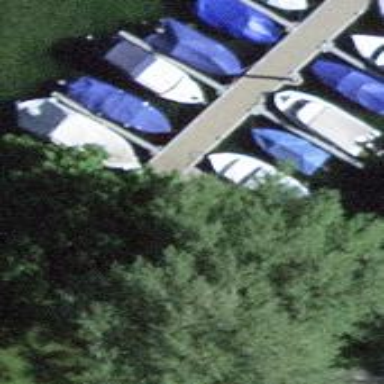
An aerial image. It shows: Man-made pier.